Question: I am trying to create a Project Template Wizard. For that I need a strongly named Assembly with a Public Key token.
I went here: <URL> and followed the steps.
I end up with a .pfx file in my assembly. But when I clean and build the dll does not have a Public Key Token on it.
(I verified via running 'sn -t EventWizard.dll' and I got this as a result:
> Failed to convert key to token -- The public key for assembly '(null)' was invalid.
So I don't think I am getting a Public Key Token. How can I get one?
Here is my Signing Tab:

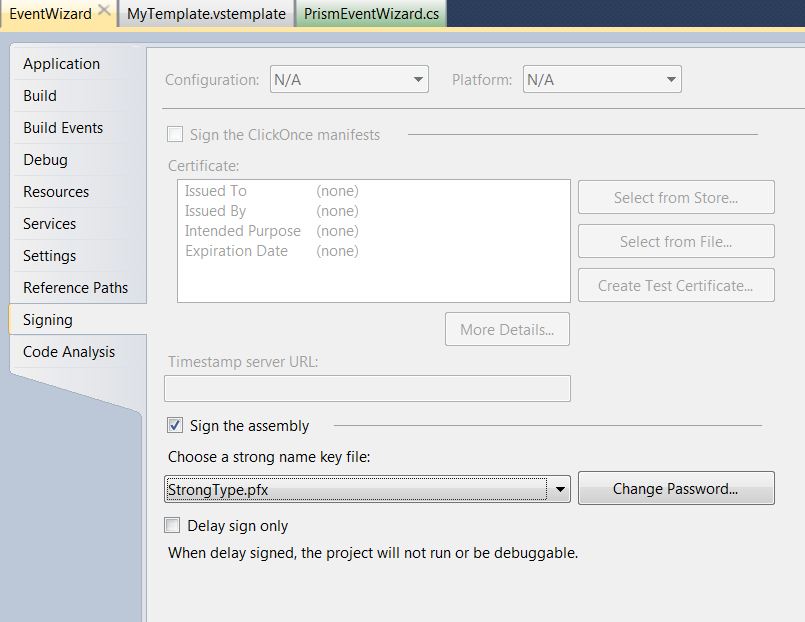
Answer: So it was strongly named after all. But the sn.exe tool needed to be used in a different way to see the value I was looking for (PublicKeyToken).
If I ran this:
'''
sn -e EventWizard.dll temp.txt
sn -t temp.txt
'''
Then it worked just fine.